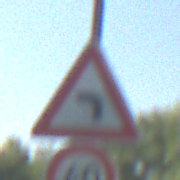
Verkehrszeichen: KurveLinks
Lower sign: Geschwindigkeit40
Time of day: Midday
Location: Outdoor (Nature)
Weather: Clear
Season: NotSpecified
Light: Natural